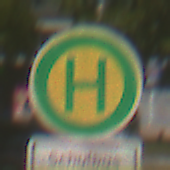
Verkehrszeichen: Haltestelle
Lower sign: ZeitangabenMitBeschraenkungAufWochentage5
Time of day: Midday
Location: Outdoor (Urban)
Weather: Clear
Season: NotSpecified
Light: Natural